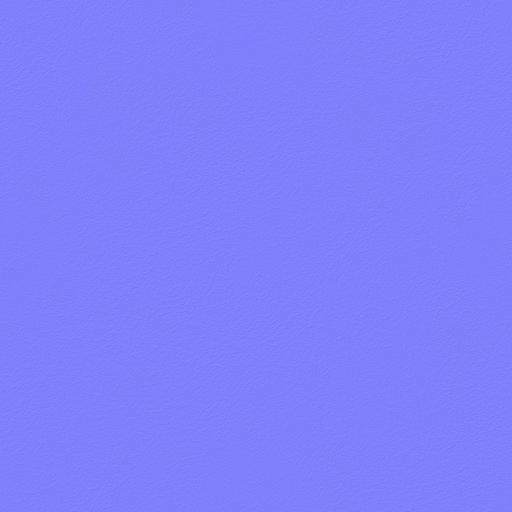
brown leather